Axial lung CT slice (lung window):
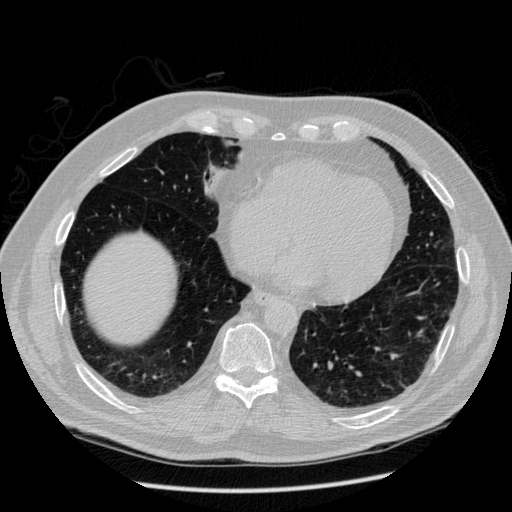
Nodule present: no